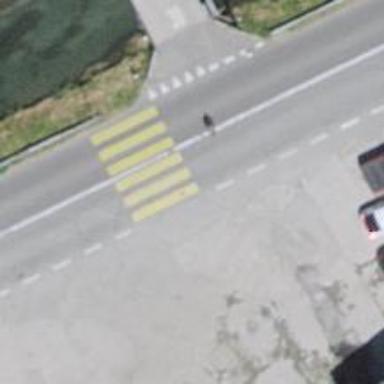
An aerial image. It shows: Marked crossing on the road.